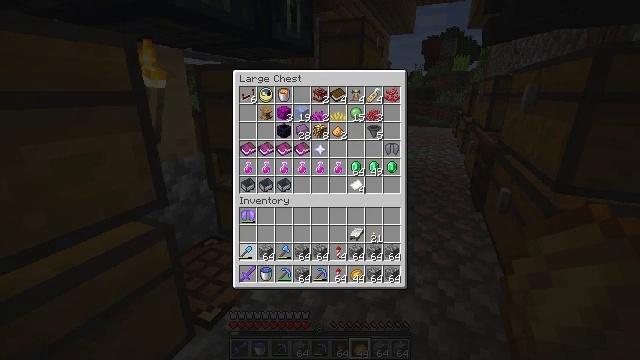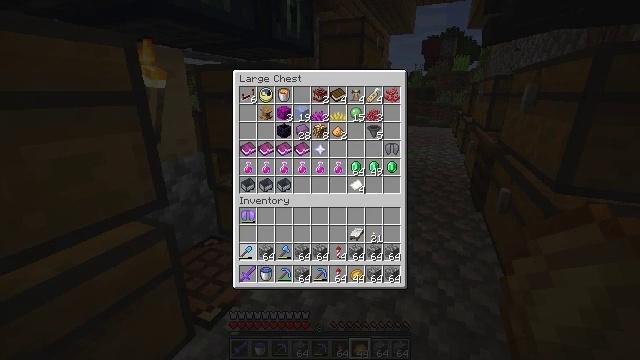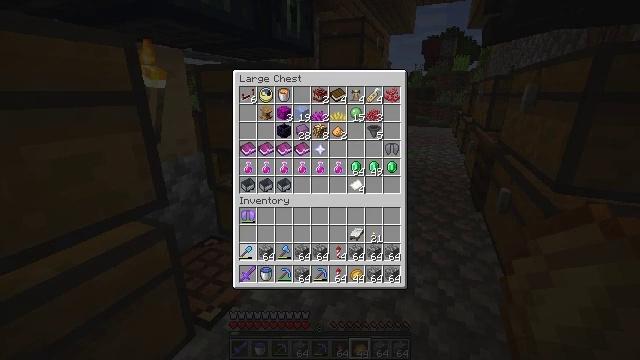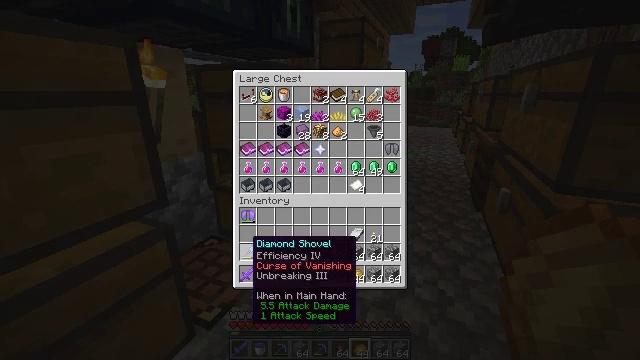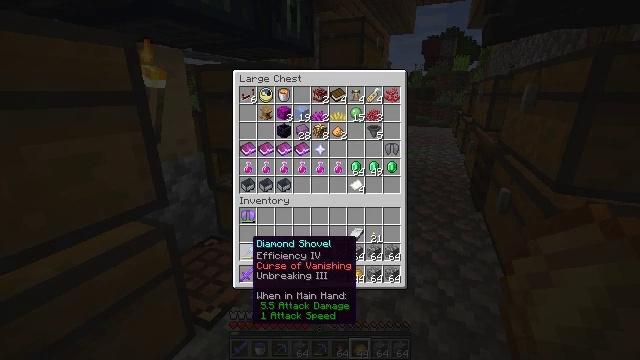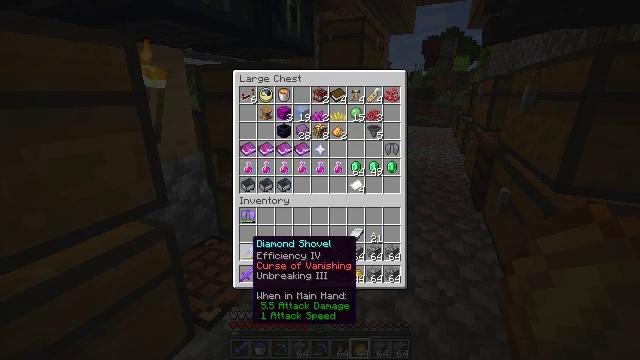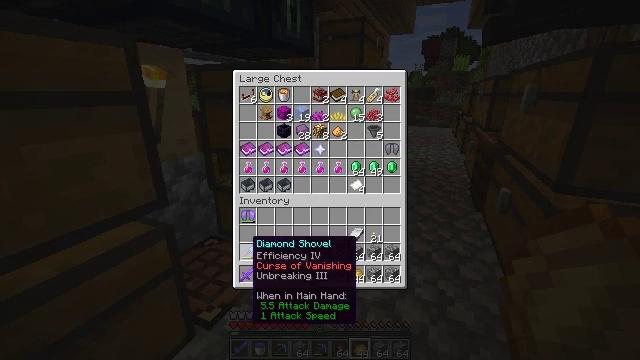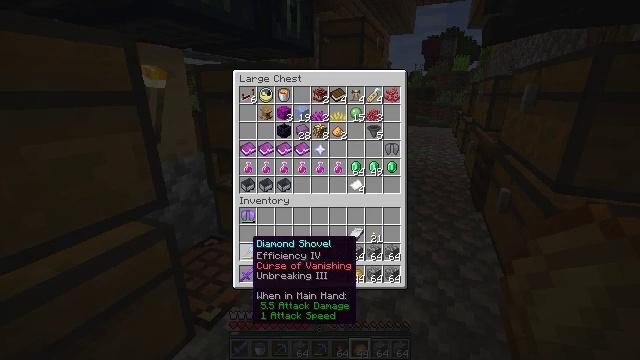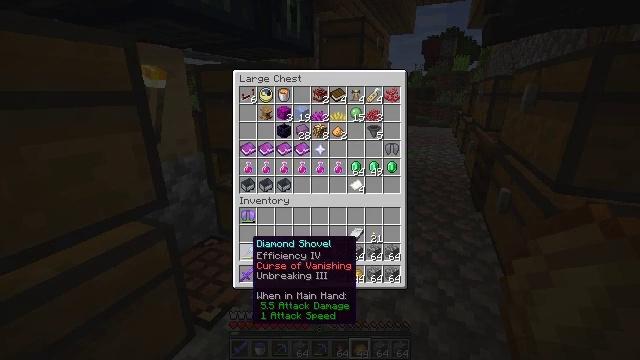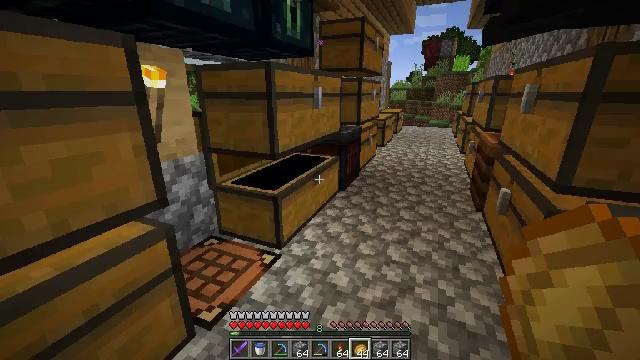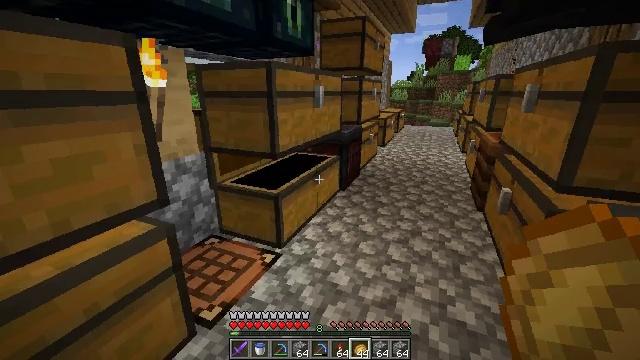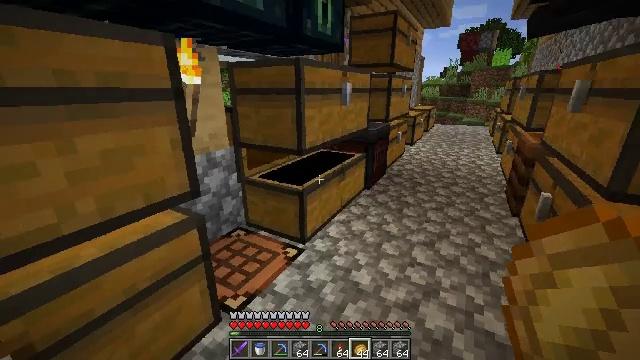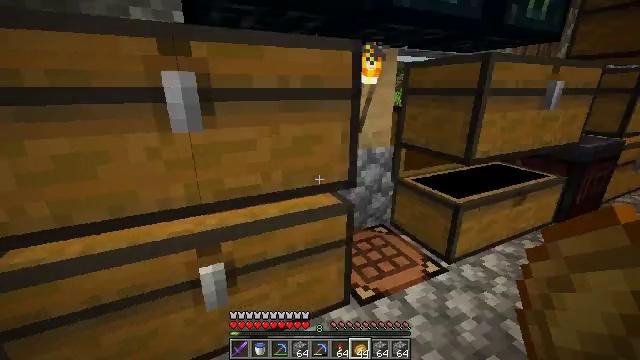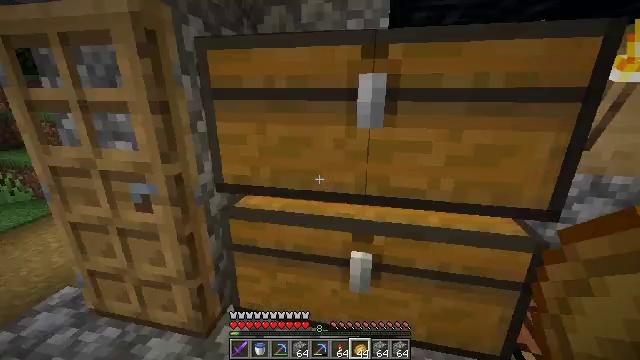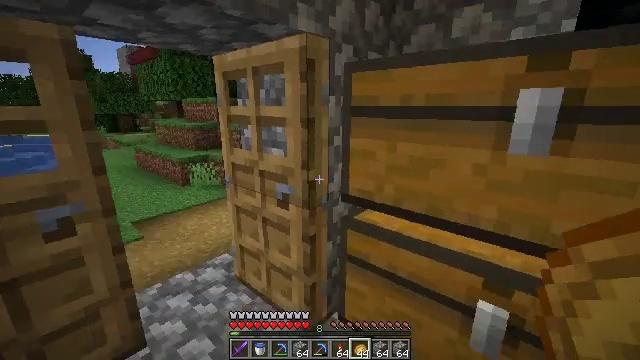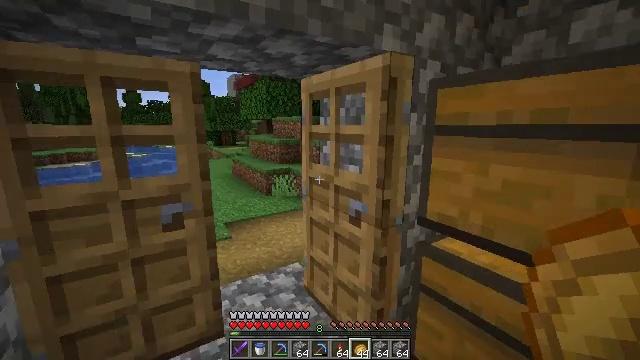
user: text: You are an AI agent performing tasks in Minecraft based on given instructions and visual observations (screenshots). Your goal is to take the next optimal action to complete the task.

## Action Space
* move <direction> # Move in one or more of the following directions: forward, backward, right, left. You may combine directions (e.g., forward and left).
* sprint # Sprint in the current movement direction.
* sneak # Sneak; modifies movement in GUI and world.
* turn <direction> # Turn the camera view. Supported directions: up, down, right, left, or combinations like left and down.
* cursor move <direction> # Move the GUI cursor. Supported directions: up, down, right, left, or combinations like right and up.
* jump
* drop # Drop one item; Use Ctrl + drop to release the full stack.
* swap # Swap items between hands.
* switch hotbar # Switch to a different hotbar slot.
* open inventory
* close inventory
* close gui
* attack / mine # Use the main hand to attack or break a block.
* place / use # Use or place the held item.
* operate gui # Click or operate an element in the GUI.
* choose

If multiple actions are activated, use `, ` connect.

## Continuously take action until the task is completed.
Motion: motion action
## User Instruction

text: Left click on the ender chest to mine.
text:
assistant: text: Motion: operate gui
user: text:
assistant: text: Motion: operate gui
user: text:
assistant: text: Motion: no_op
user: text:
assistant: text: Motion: no_op
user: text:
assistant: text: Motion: no_op
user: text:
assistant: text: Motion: no_op
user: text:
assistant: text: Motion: no_op
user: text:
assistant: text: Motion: no_op
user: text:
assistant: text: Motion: close inventory
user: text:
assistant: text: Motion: close inventory
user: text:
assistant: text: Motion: turn left, close inventory
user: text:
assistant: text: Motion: turn left
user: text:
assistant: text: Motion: turn left
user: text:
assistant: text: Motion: turn left and up
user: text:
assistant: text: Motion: turn left and up
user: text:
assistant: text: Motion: turn left
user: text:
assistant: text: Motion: turn left
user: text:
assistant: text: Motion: no_op
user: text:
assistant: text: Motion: no_op
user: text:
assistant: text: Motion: no_op
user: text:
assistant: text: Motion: turn right and up
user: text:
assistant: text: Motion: turn right and up
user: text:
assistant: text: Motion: turn right and up
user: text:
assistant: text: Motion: turn right
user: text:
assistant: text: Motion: turn right
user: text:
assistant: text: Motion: use / place
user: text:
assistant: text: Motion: use / place
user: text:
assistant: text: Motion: no_op
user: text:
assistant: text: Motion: no_op
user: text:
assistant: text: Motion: no_op